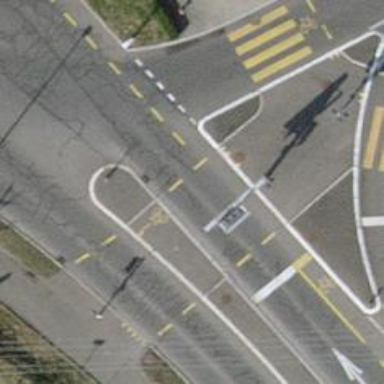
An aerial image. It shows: Road crossing with traffic signals and central island.